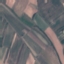
Land use / land cover: PermanentCrop